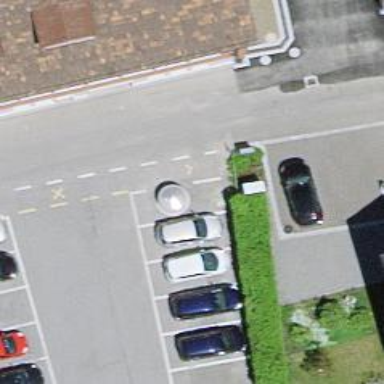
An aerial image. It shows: Charging station.